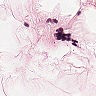
Metastatic tissue present: no